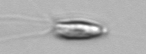
Label: Chrysochromulina